Field crop: maize
Growth stage: 2
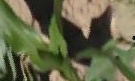
Species: maize